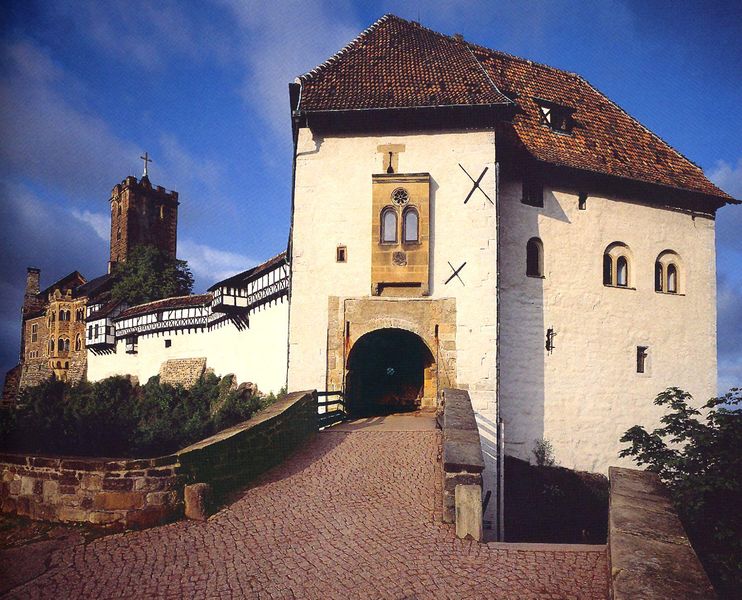
Titel: Wartburg
Standort: Eisenach (EU - D - Thüringen)
Schlagwörter: blau, himmel, bäume, fenster, holz, straße, dach, rot, weg, büsche, turm, dächer, mauer, tor, foto, eingang, gang, burg, kreuz, gemäuer, kreuze, rosette, kruzifix, wehranlage, eisenach